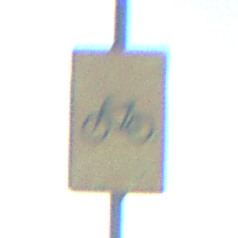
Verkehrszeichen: RadverkehrOhnePfeilsymbol
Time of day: Night
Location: Outdoor (Nature)
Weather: PartlyCloudy
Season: NotSpecified
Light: Natural